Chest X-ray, PA view. Patient: 64 years old, sex M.
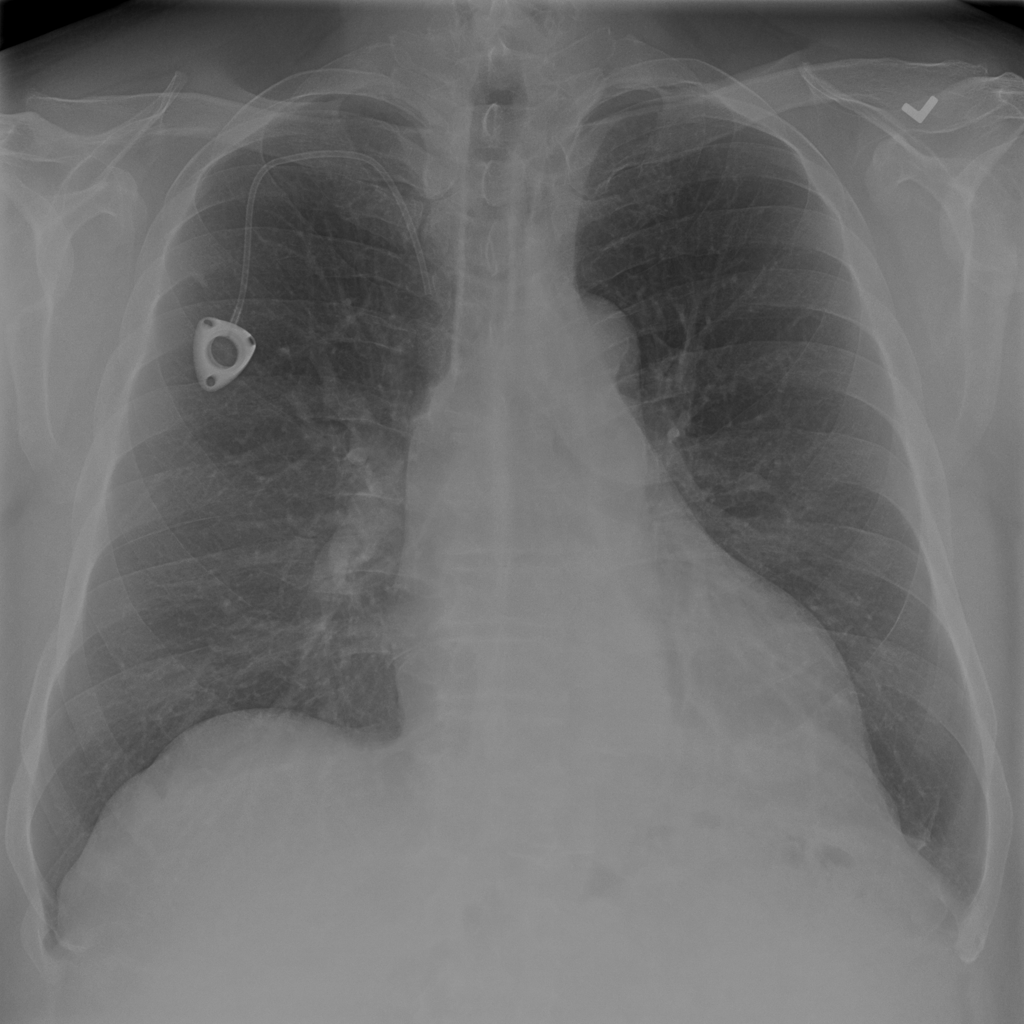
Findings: No Finding